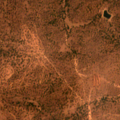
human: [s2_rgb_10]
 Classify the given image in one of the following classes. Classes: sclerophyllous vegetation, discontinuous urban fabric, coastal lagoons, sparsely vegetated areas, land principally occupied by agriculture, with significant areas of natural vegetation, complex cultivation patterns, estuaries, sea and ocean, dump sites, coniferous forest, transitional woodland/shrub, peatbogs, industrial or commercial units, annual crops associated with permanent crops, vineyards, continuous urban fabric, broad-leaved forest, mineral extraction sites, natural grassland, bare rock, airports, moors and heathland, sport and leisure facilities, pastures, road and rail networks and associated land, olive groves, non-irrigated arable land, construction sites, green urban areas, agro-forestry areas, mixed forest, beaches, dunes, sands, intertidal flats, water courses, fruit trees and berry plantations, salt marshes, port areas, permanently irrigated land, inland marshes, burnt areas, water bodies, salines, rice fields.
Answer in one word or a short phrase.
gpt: agro-forestry areas